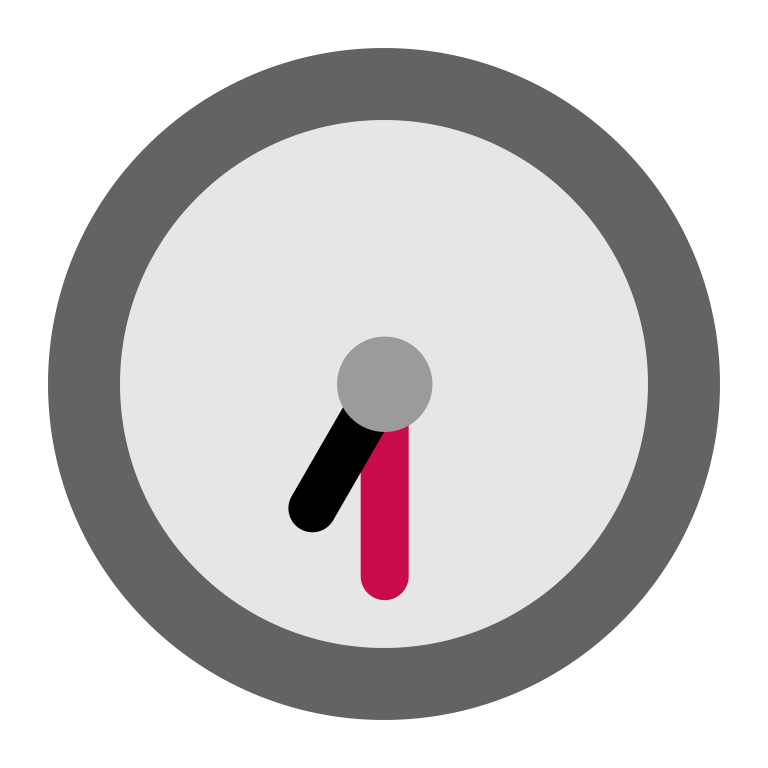
seven thirty flat